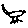
Label: bird